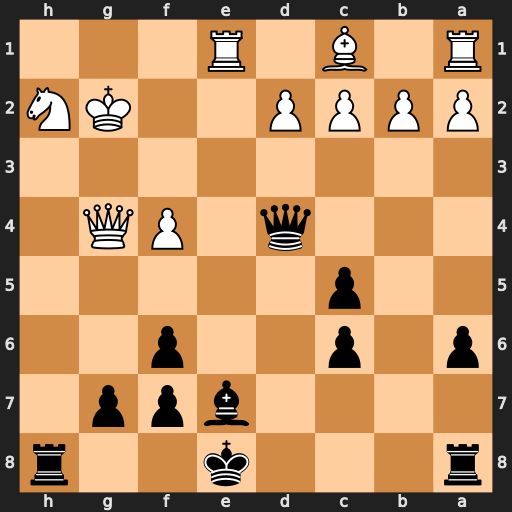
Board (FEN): r3k2r/4bpp1/p1p2p2/2p5/3q1PQ1/8/PPPP2KN/R1B1R3
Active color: b
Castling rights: kq
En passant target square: -
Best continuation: Rxh2+ Kxh2 Qf2+ Qg2 Qh4+ Kg1 Qxe1+